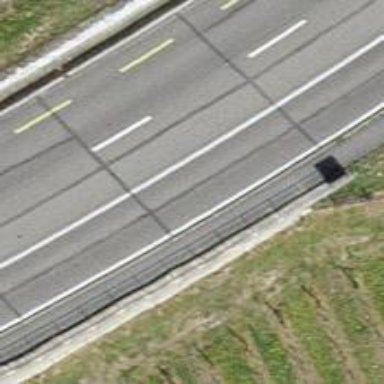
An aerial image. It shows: Asphalt path with sidewalk alongside.